Question: At first, the data of the tableview are
1. apple
2. pie
3. banana
After drag and drop(only drag and drop on itself) the item on the tableview, the data of the tableview looks like following
1. banana
2. pie
3. apple
but when I want to iterate the item of the model one by one
codes
'''
for(int i = 0; i != rowCount(); ++i){
if(item(row, Fruit)){
return item(row, Fruit)->data(Qt::DisplayRole).value<QString>();
}
}
'''
it print the data as
1. apple
2. pie
3. banana
expected result
1. banana
2. pie
3. apple
How could I get the "actual" number after drag and drop?
The easiest solution I can think of is create one more column to store the row number of the model, then override the dropEvent, update the row number when the user drop their row.Any easier way to do it?
Edit :

As the example show, the result I want with the codes is "pie, apple, banana".But the actual result is "banana, pie, apple"
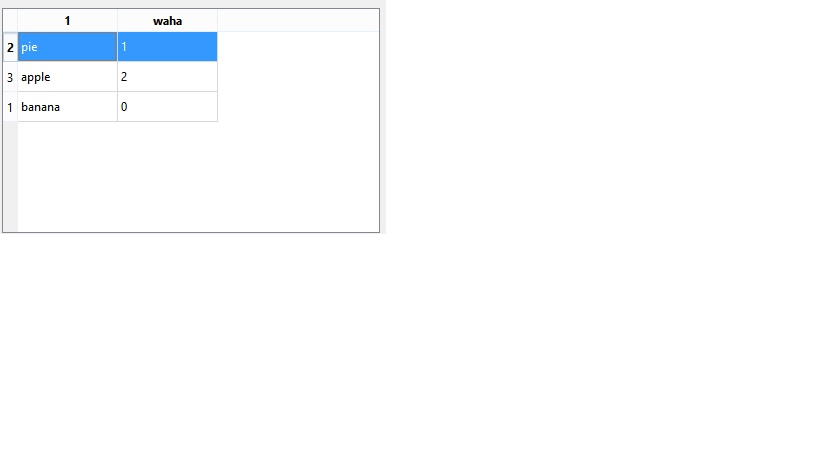
Answer: The model always operates on the logicalIndex. You need to use the visualIndex of the verticalHeader() for iterating.
'''
for(int i = 0; i < rowCount(); ++i)
{
// i is the logicalIndex
int row = your_table->verticalHeader()->visualIndex(i);
if(item(row, Fruit))
return item(row, Fruit)->data(Qt::DisplayRole).value<QString>();
}
'''